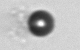
Label: bead